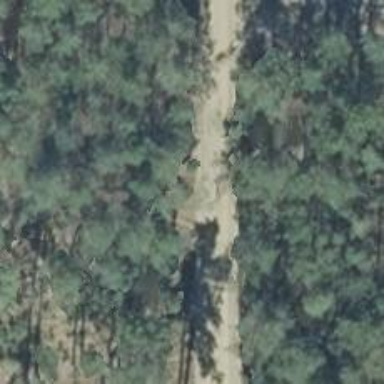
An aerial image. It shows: Sandy track with grade3 tracktype.